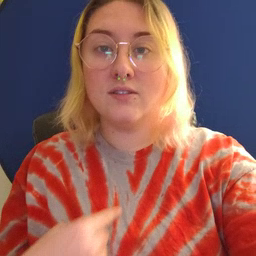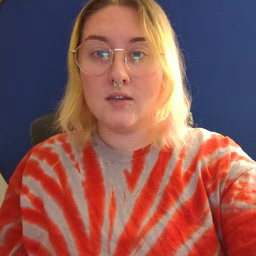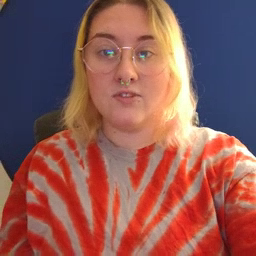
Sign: thirsty